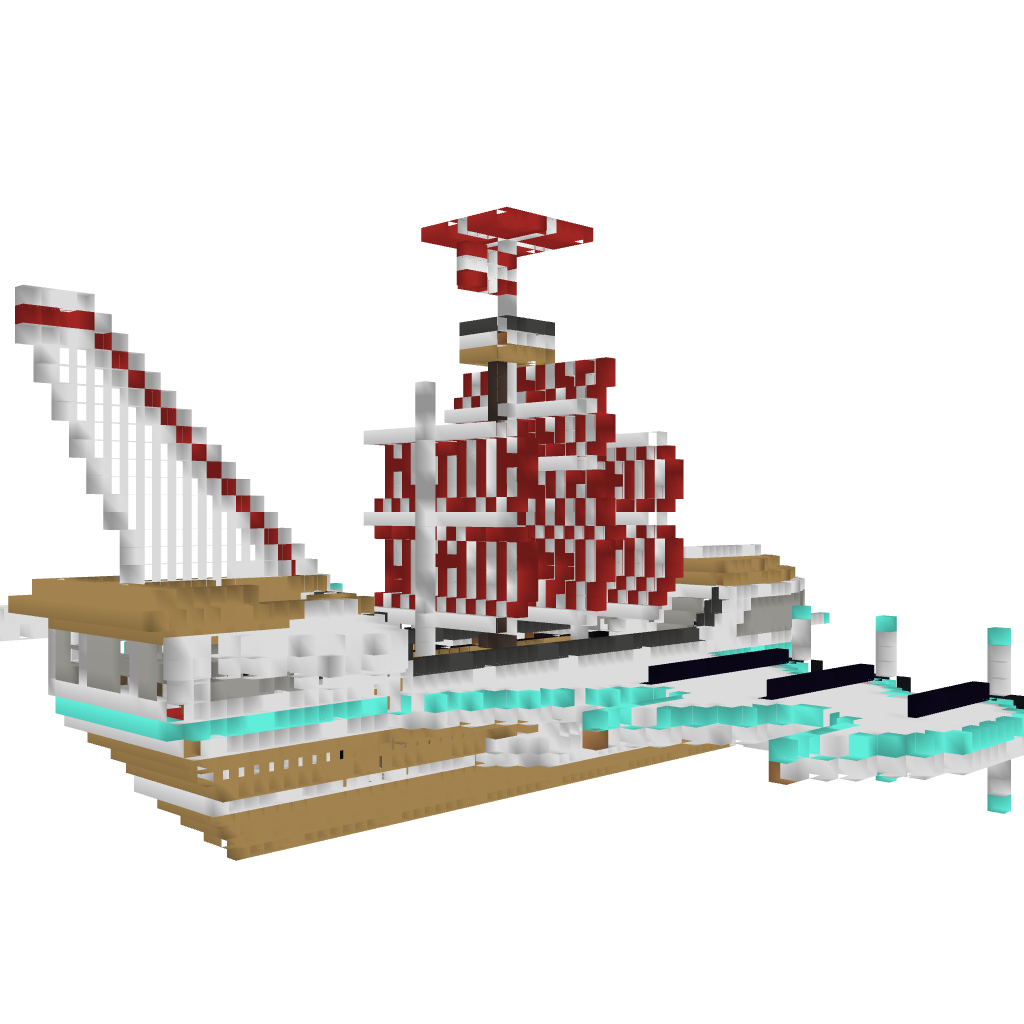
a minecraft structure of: Nave-aereo